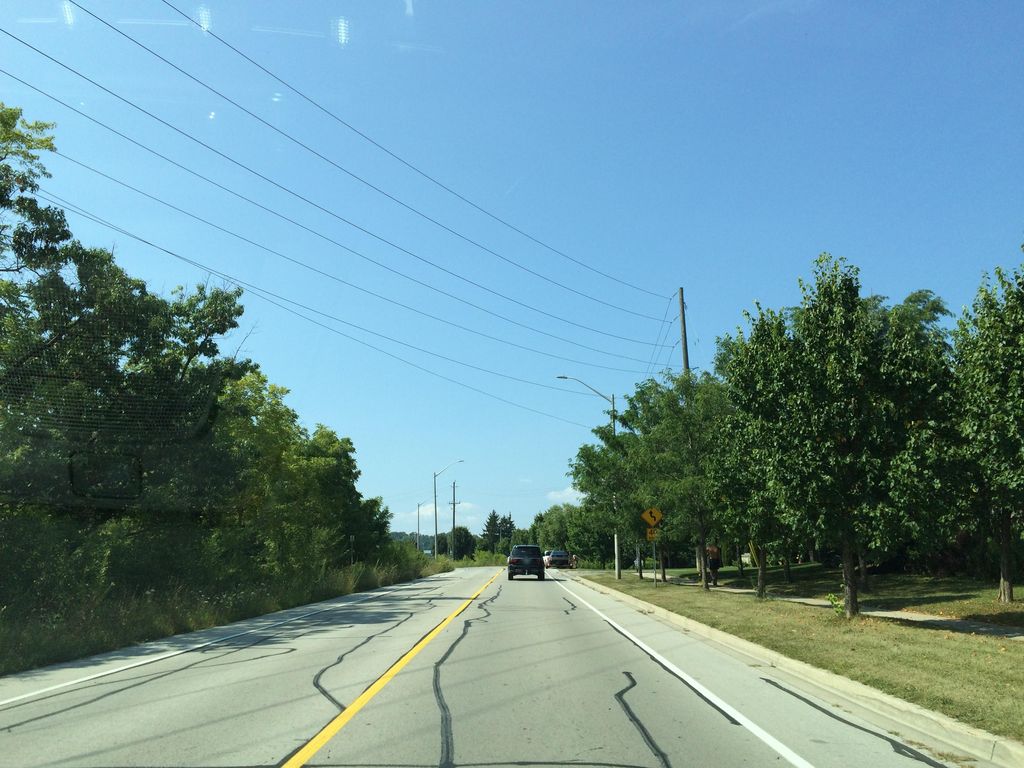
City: hamilton